Question: For whatever reason, a condition is returning 'false' when by all my accounts, it should be true. It's just a simple string comparison; .
In the IE developer tools, I put a breakpoint on the line, and tried different things. Here's the output:

The code this is getting called from is a jQueryUI widget. Here's the full block that the code is running in. I can post the entire widget if that's helpful.
'''
this.element.children('option').each(function() {
if ($(this).text() === select.val()) { // Why does this evaluate to false?!?!?
$(this).text(value)
ctl._trigger('select', event, {
item: this
});
return false;
}
});
'''
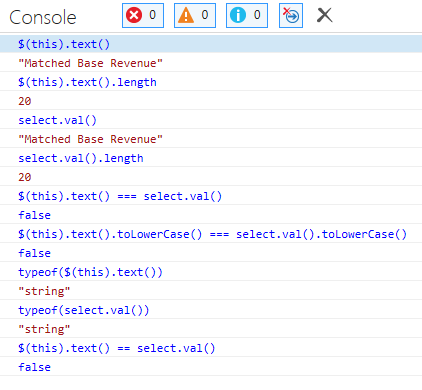
Answer: Does '$(this).text.match(/[\w ]+/)[0]' and 'select.val().match(/[\w ]+/)[0]' return the same thing?
I believe some of you space-like characters aren't spaces.